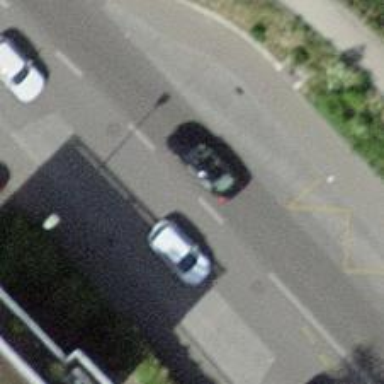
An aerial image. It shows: Bus stop with designated public transport stop position.